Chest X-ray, PA view. Patient: 63 years old, sex M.
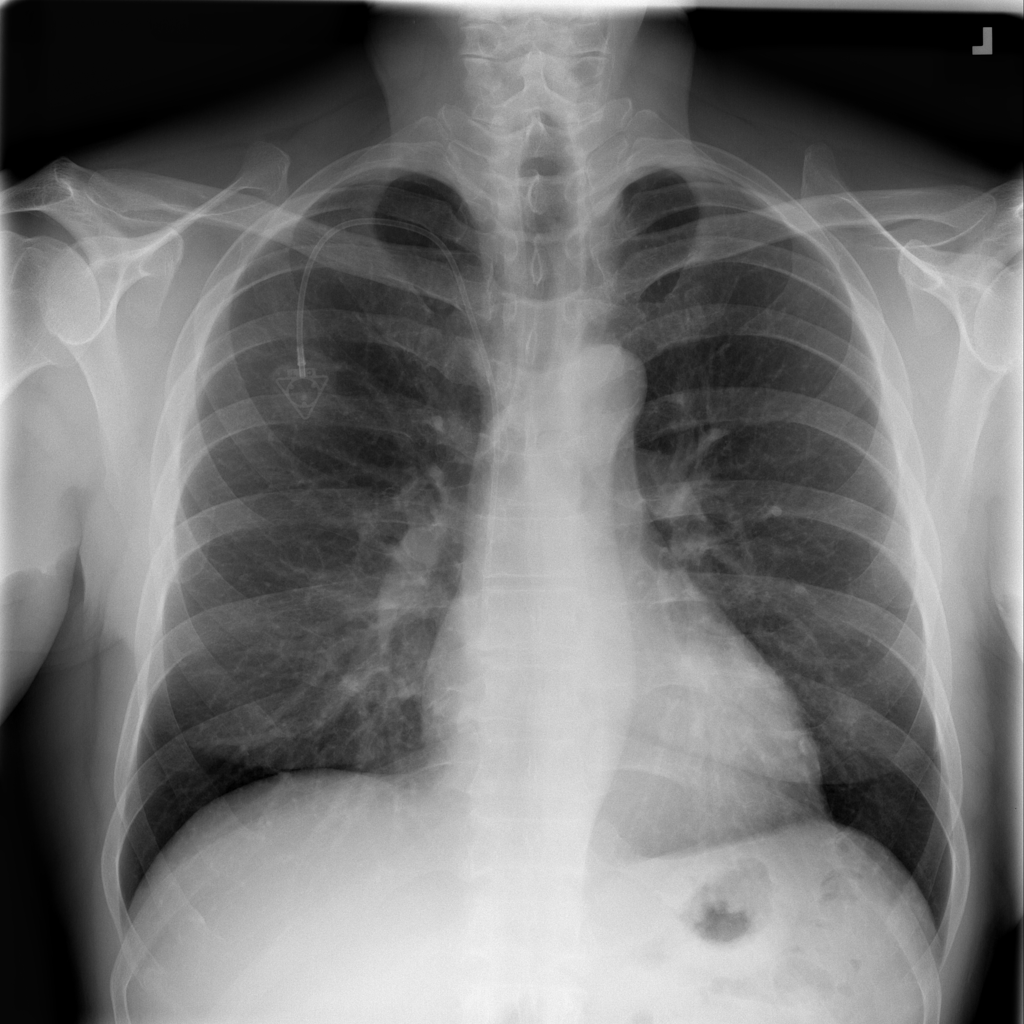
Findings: No Finding